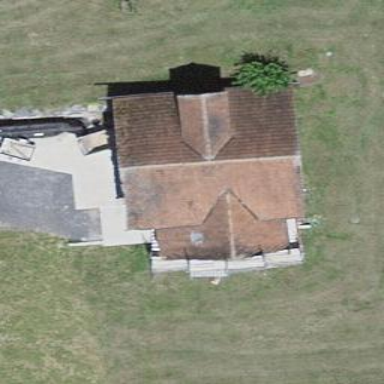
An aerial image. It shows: Rural barn.